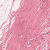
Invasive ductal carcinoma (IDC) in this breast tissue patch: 0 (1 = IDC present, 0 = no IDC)